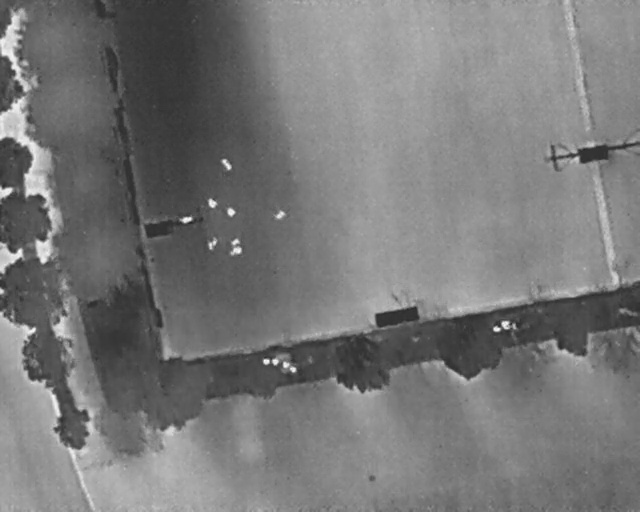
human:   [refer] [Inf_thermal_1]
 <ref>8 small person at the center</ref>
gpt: <box>[[34, 31, 36, 32, 151], [32, 38, 34, 40, 2], [35, 40, 36, 42, 2], [42, 40, 44, 42, 2], [32, 46, 34, 47, 2], [31, 47, 33, 48, 2], [36, 46, 37, 48, 2], [36, 47, 37, 50, 2]]</box>